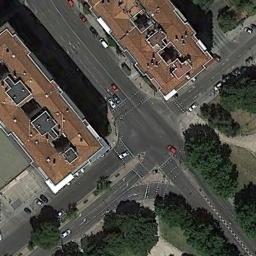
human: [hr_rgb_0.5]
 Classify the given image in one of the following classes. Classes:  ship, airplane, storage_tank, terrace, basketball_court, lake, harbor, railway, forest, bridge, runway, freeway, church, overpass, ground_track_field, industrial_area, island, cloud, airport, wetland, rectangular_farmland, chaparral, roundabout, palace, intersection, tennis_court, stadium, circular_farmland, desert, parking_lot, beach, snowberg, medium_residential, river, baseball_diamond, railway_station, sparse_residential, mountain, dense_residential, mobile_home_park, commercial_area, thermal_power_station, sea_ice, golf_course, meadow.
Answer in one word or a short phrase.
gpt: intersection